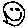
Label: smiley face